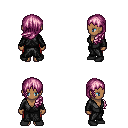
a pixel art fantasy rpg character, female body template, human, dark skin, gray robe, red pants, pink left-swept hairstyle, black shoes, four views (front, back, left, right), 2x2 character sprite sheet, small pixel art, hard edges, no anti-aliasing